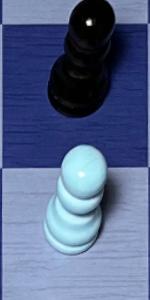
Label: Pawn_White